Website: apple
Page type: order-returns
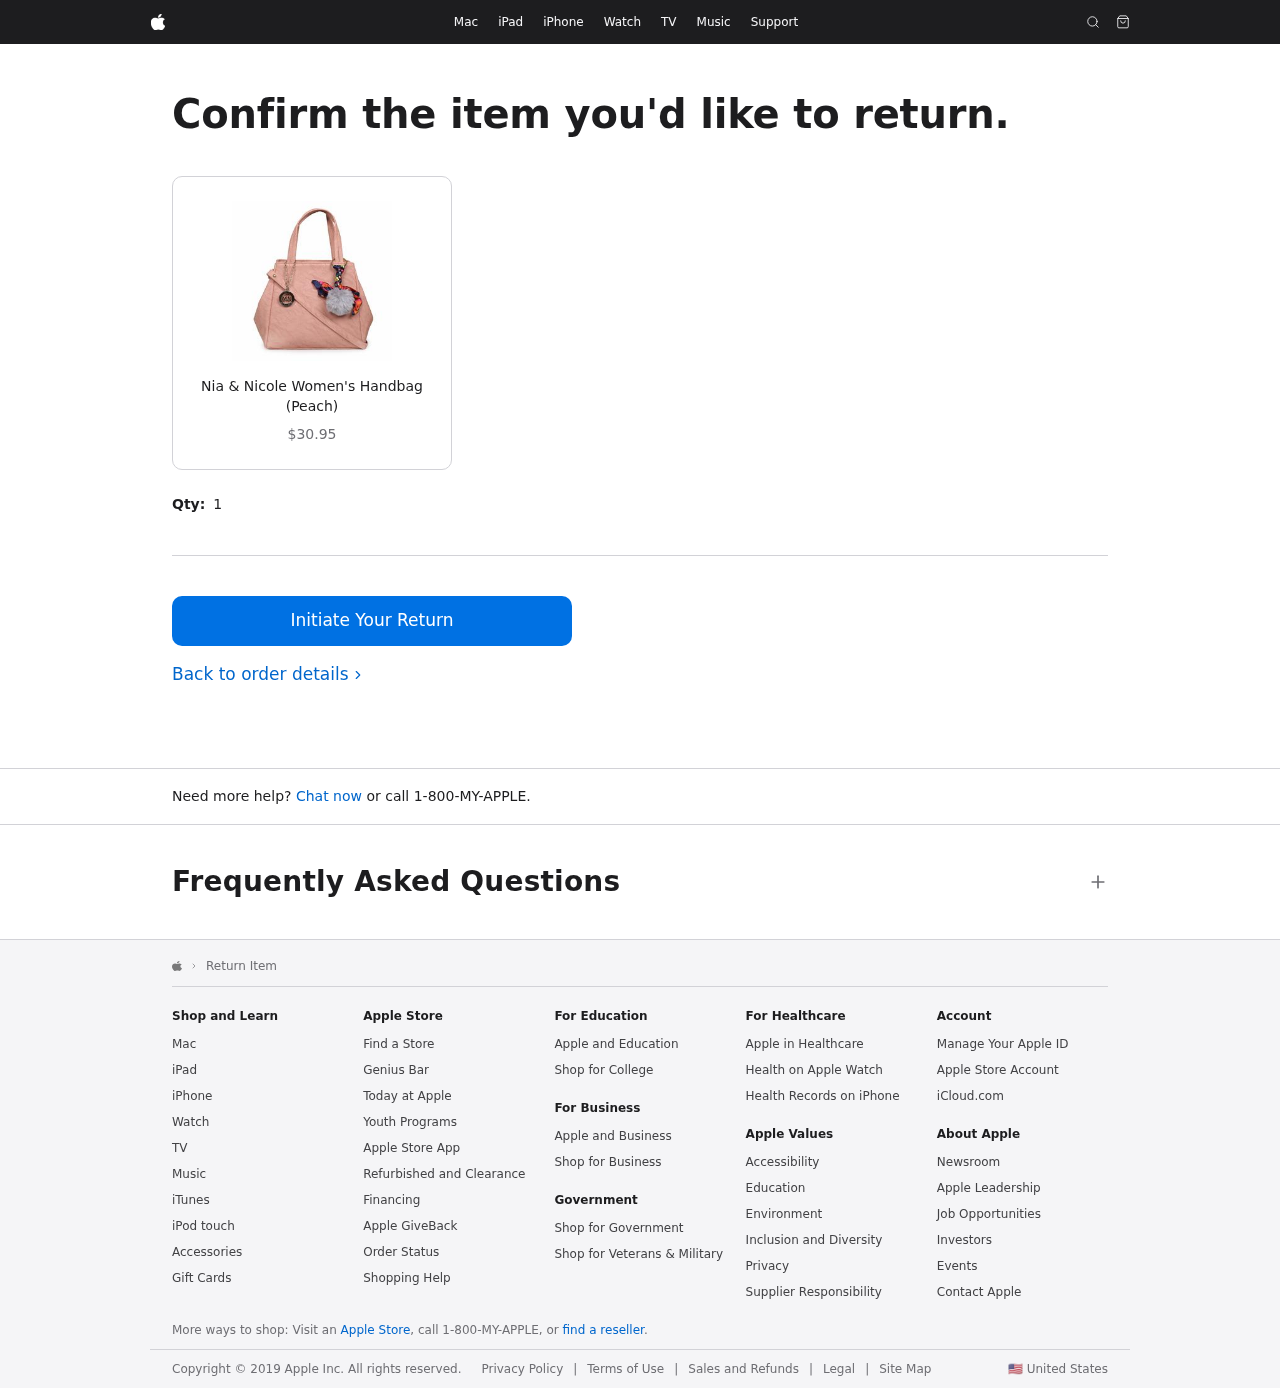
Product elements: key: PRODUCT1_NAME
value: Nia & Nicole Women's Handbag (Peach)
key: PRODUCT1_PRICE
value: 30.95
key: PRODUCT1_QUANTITY
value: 1